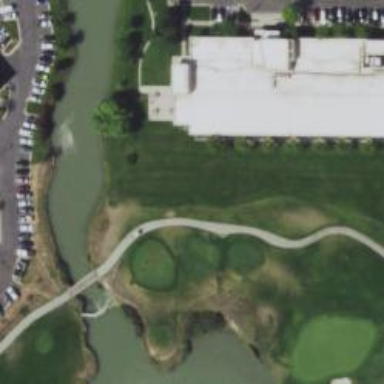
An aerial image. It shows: Service road designated as golf cart path.